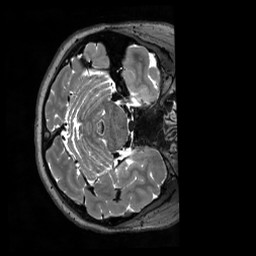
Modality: T2w
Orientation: axial
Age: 24
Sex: female
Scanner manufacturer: siemens
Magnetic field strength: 3 T
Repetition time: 3.2 s
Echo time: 0.563 s